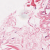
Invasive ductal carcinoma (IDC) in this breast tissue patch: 0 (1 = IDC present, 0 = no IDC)